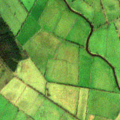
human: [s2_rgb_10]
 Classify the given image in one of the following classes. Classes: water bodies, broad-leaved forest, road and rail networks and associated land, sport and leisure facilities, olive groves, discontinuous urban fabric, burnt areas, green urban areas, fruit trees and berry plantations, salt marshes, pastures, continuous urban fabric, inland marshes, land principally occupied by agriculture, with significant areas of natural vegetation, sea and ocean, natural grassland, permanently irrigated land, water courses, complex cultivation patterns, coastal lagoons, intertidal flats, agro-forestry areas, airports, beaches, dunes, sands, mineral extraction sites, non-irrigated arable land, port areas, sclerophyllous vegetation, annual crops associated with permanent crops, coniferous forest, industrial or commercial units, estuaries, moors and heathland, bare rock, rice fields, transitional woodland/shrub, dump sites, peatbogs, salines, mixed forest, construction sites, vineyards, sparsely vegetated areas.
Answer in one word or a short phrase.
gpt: pastures, coniferous forest, peatbogs